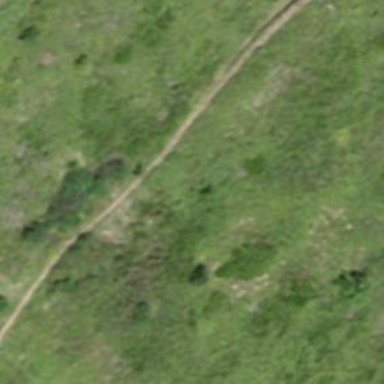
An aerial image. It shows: Path.